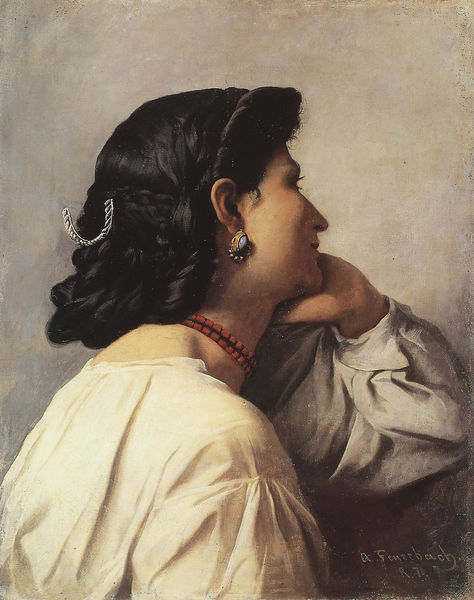
Titel: Studienkopf zur Stuttgarter Iphigenie
Künstler: Anselm Feuerbach
Institution: Winterthur, Sammlung Oskar Reinhart
Schlagwörter: gemälde, hand, frau, frisur, haar, nase, ohr, ohrring, profil, schmuck, schwarz, rot, hochformat, hemd, bluse, gesicht, portrait, porträt, öl, haare, brustbild, kinn, welle, zöpfe, kette, nacken, ölgemälde, zopf, halskette, haarspange, spange, portait, zigeunerin, halbprofil, feuerbach, handballen, menschette, anselm, schmuc, weiße bluse, korallenkette